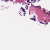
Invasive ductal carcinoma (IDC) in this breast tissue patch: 0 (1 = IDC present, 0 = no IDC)